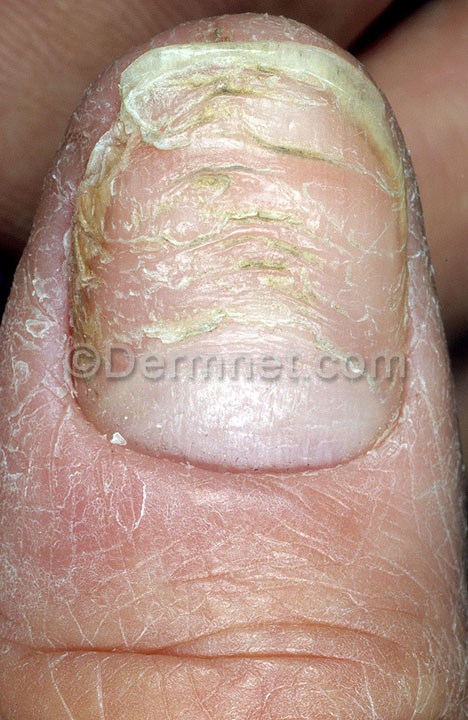
Disease: Nail Fungus and other Nail Disease